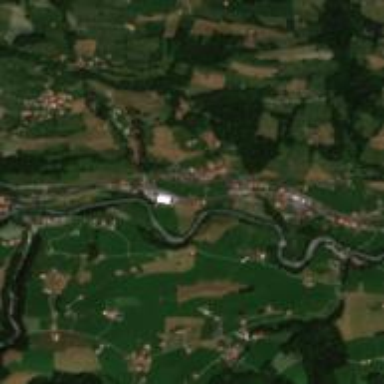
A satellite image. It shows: Small hamlet.